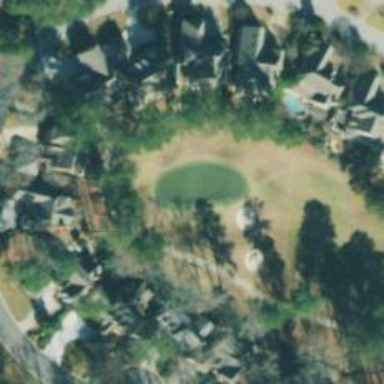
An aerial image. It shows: Golf hole.